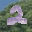
Label: 2